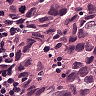
Metastatic tissue present: yes